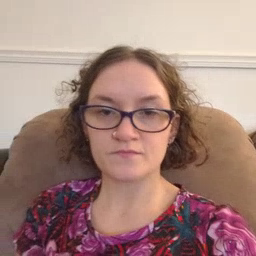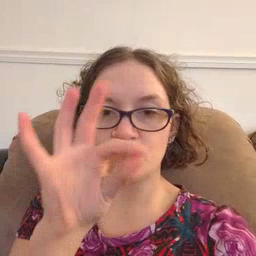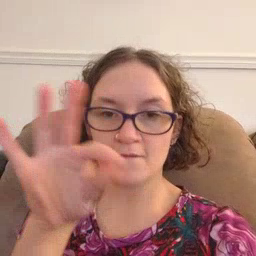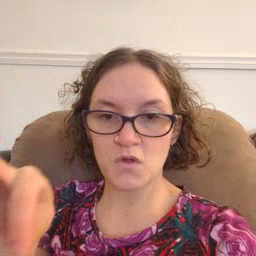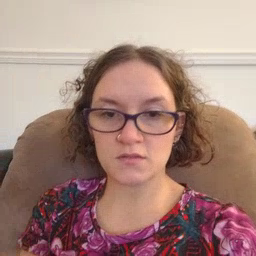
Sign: frenchfries